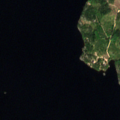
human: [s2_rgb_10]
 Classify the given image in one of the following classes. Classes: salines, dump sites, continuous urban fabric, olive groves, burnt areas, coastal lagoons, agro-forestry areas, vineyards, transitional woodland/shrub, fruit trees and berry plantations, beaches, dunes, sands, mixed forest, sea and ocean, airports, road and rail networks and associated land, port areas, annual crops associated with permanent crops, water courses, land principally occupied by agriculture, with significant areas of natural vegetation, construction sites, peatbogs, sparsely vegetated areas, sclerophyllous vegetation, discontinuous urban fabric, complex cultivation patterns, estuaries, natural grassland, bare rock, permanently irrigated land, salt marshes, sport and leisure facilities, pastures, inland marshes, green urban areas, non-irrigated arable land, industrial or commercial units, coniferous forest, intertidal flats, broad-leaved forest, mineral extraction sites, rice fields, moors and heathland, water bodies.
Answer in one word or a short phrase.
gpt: coniferous forest, mixed forest, water bodies